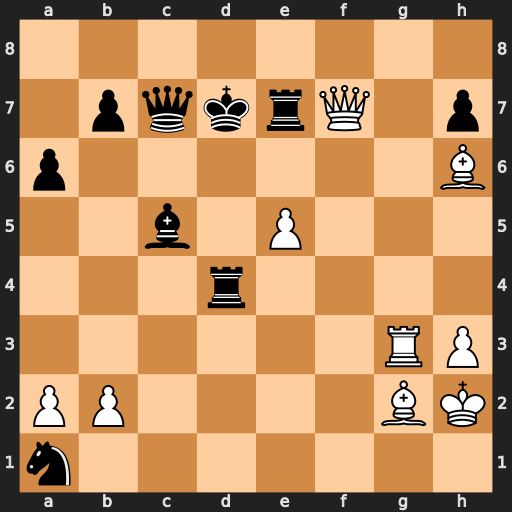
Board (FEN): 8/1pqkrQ1p/p6B/2b1P3/3r4/6RP/PP4BK/n7
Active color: w
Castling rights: -
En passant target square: -
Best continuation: Qf5+ Kd8 Bg5 Qd7 e6